Question: How to select a column with special characters in T-SQL?
I tried with
'''
select Sub-Department from Table1
select [Sub-Department] from Table1
select [Sub-Department] from [Table1 ]
select (Sub-Department) from Table1
select 'Sub-Department' from Table1
select "Sub-Department" from Table1
'''
but still nothing worked
This is SQL in azure data bricks platform which utilizes T-SQL.
SQL:

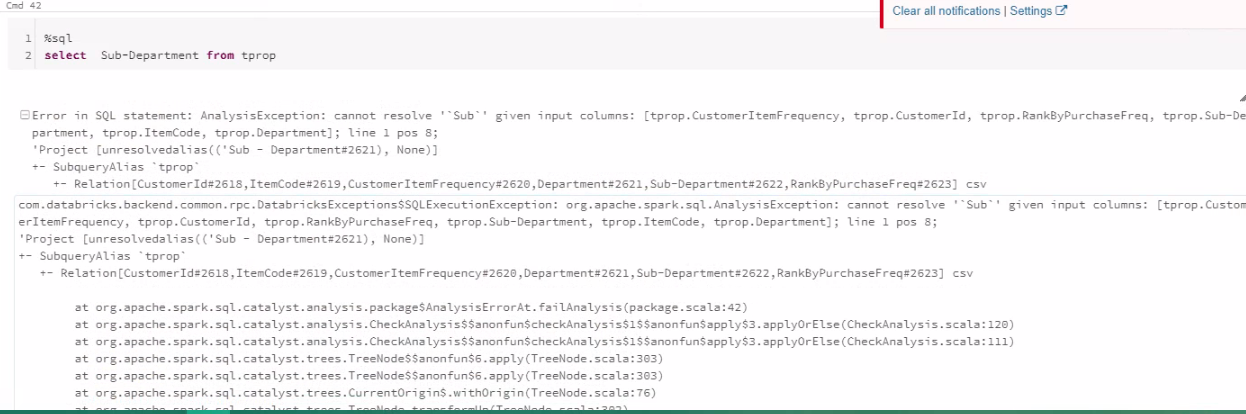
Answer: Use backtick to contain "Sub-department", something like this
'''
select 'Sub-Department' from Table1
'''